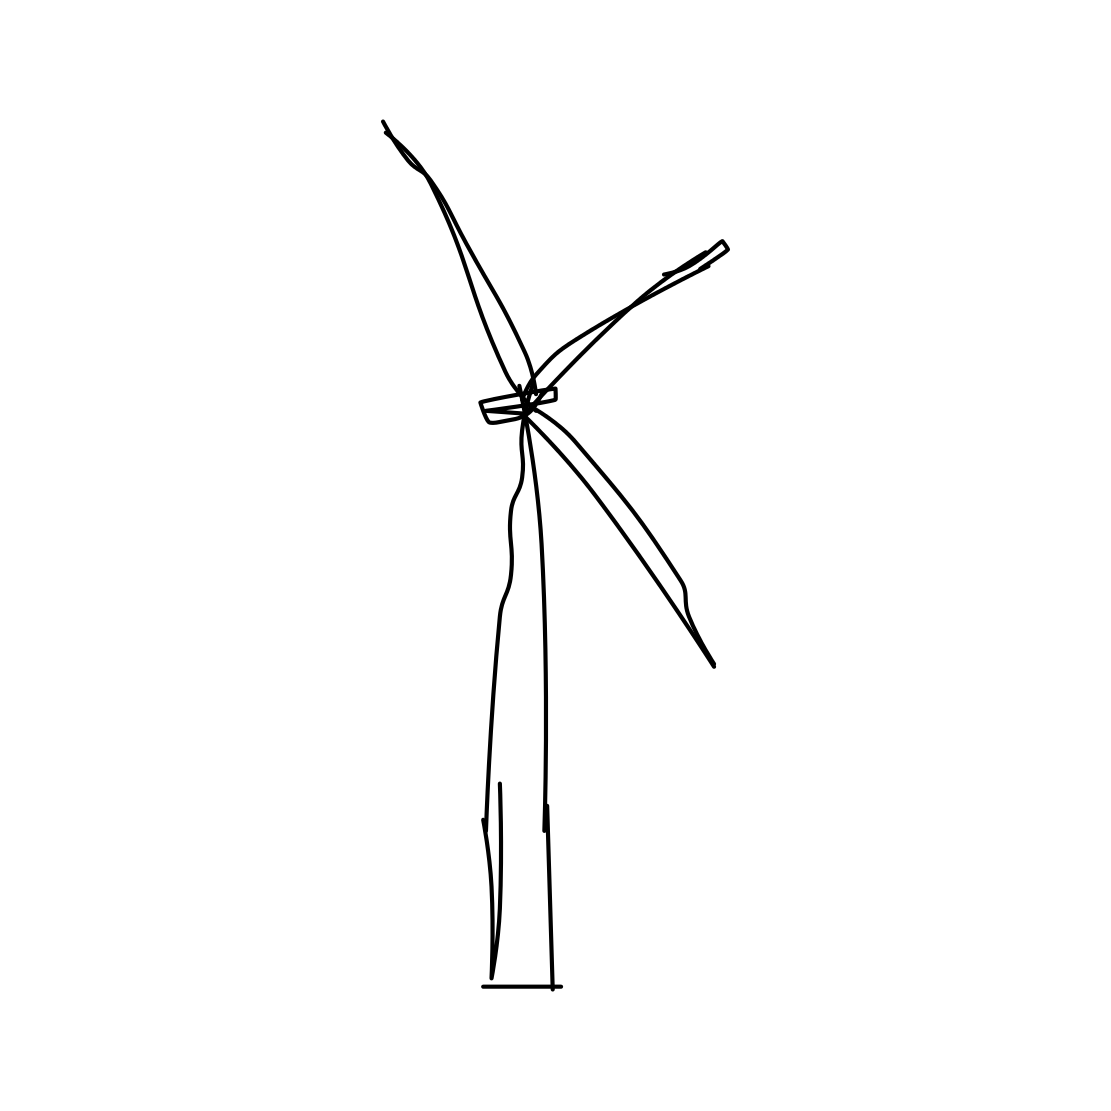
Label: windmill